Field crop: maize
Growth stage: 2
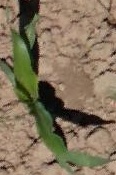
Species: maize